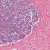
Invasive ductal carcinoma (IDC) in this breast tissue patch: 0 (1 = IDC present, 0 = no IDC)